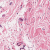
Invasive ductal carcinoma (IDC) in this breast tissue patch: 0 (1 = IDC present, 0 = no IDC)